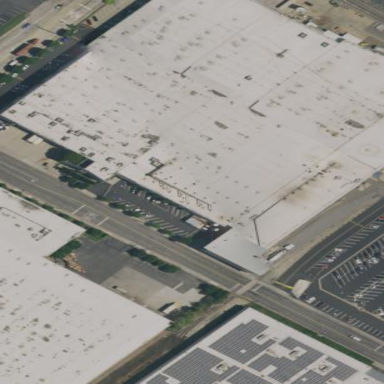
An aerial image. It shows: Industrial building.